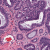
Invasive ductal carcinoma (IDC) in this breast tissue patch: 0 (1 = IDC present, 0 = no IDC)